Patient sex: M
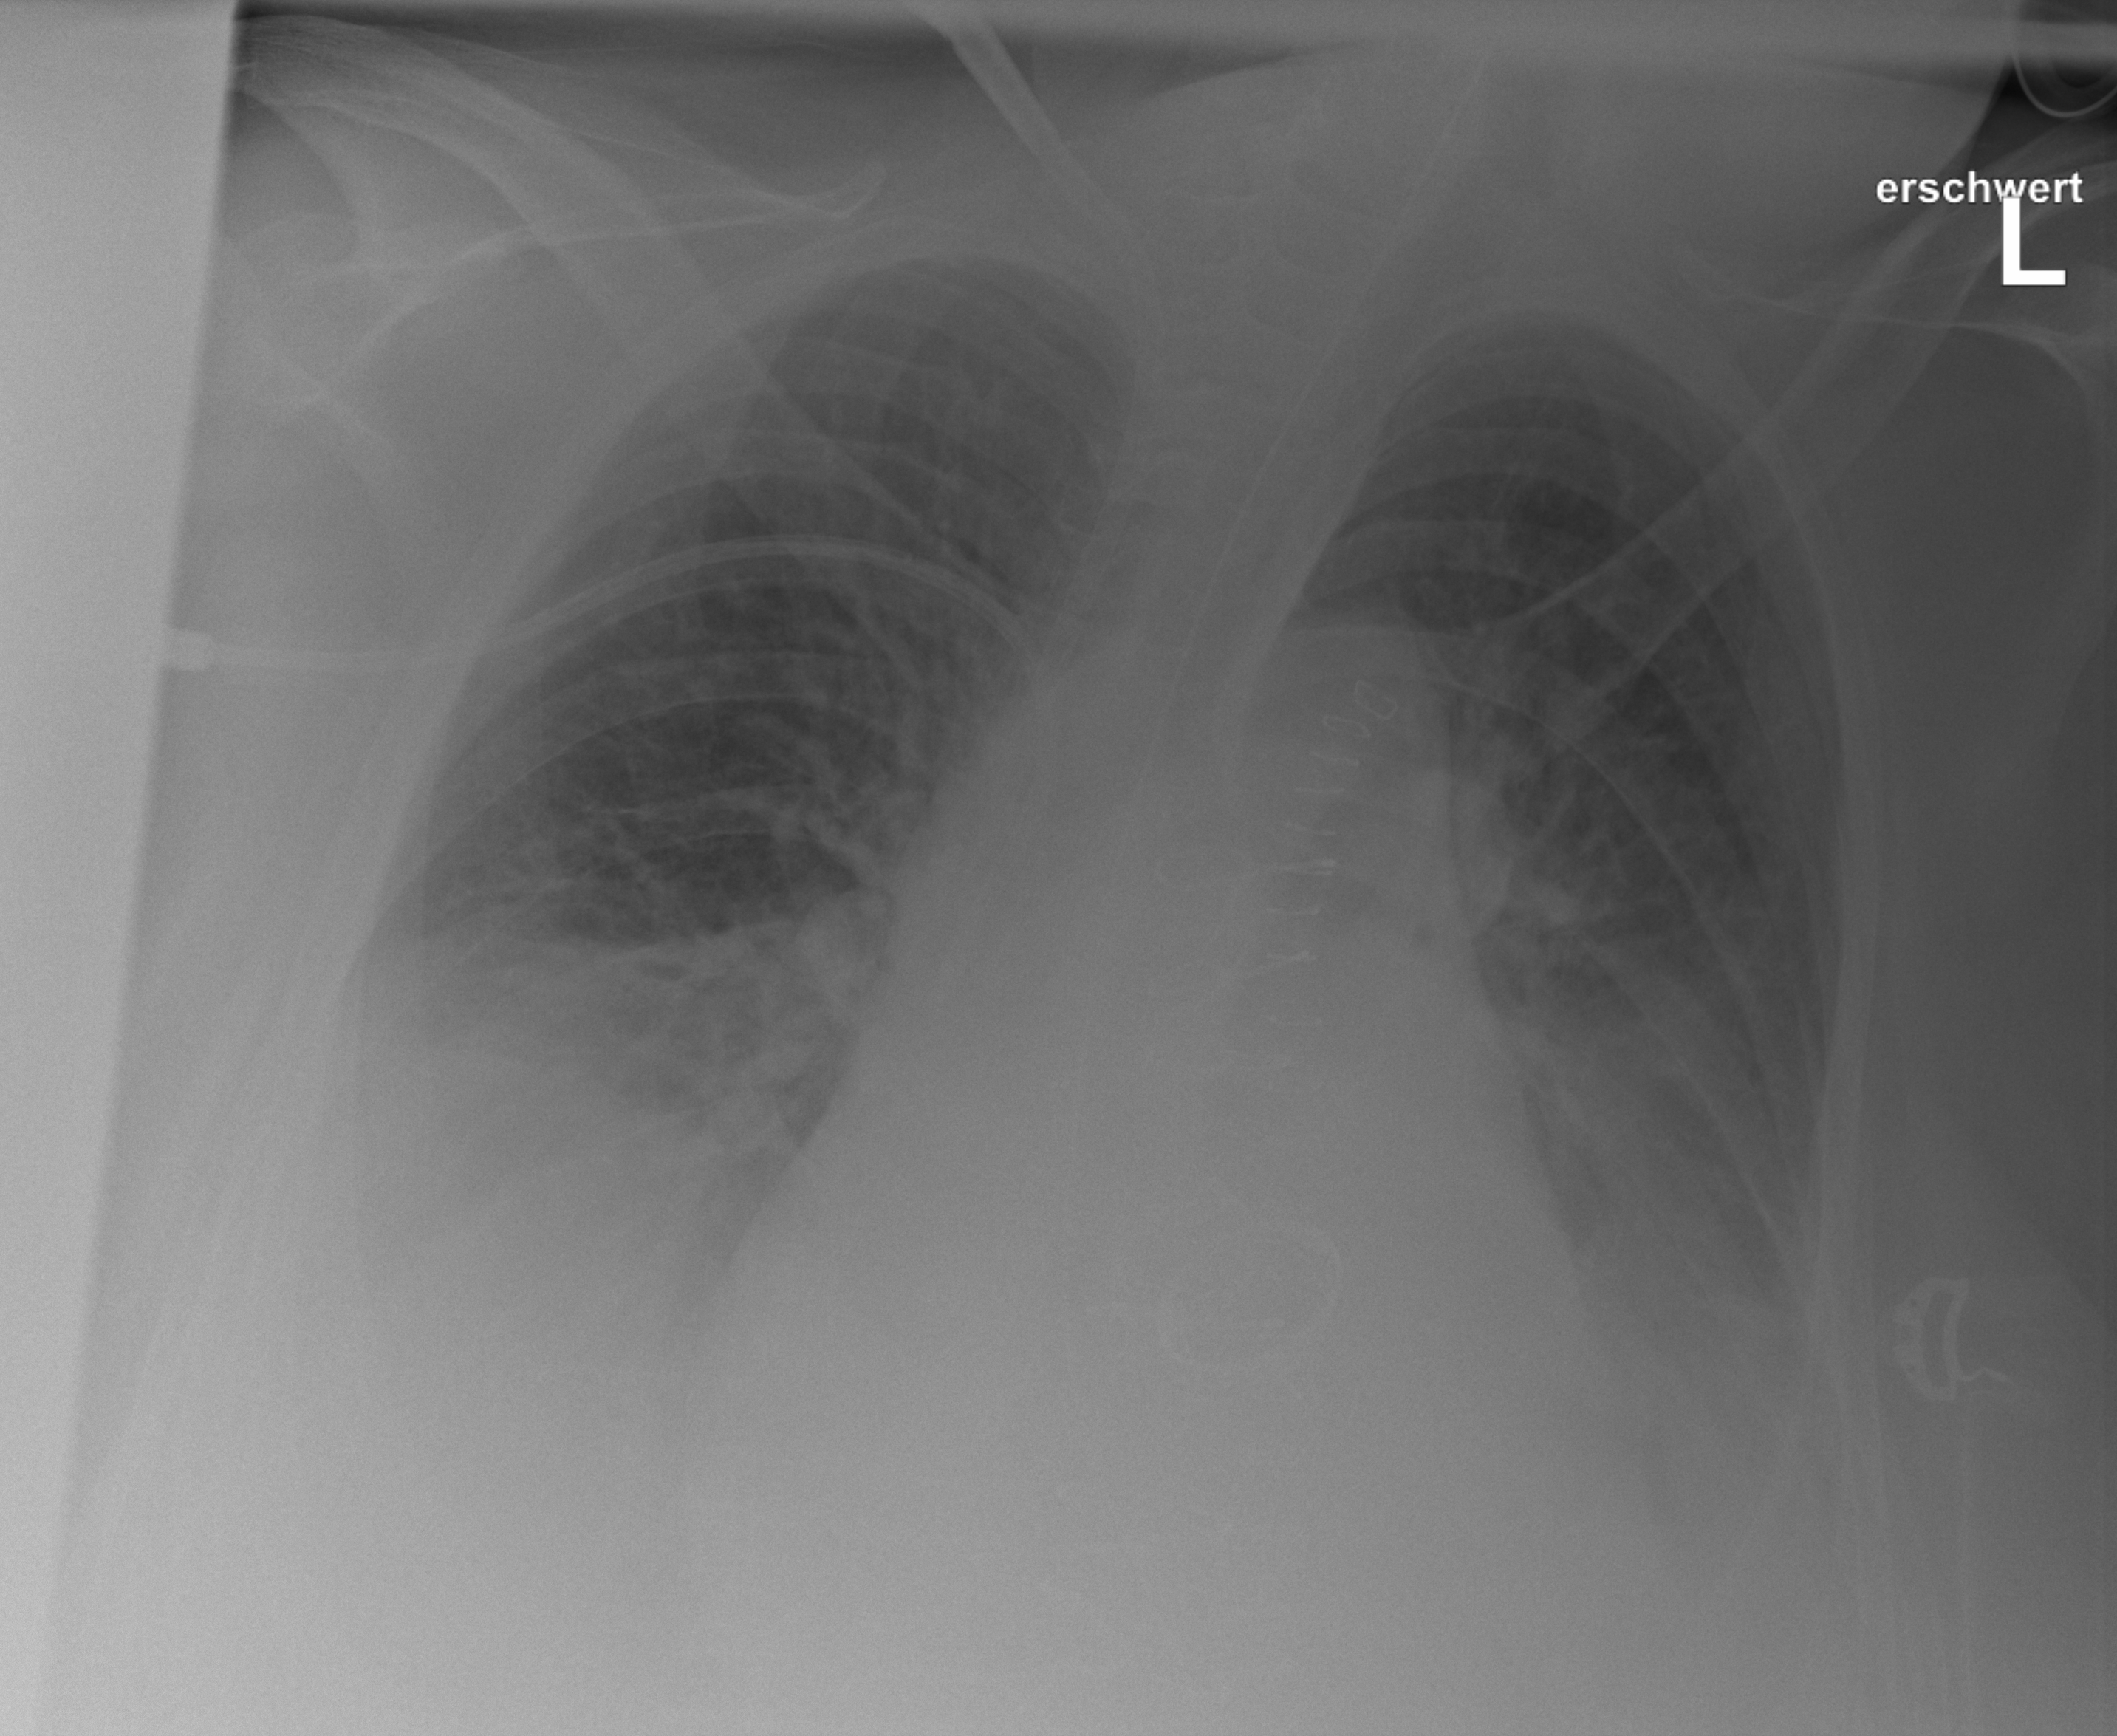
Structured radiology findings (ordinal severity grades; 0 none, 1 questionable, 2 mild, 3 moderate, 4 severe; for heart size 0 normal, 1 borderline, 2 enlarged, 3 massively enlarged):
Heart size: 2
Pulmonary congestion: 2
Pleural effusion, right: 2
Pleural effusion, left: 3
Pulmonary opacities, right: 2
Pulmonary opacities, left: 2
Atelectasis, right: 2
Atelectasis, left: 2